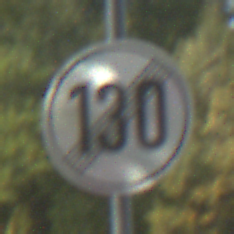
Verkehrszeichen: EndeGeschwindigkeit130
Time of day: MorningAfternoon
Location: Outdoor (Suburban)
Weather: Clear
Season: NotSpecified
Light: Natural